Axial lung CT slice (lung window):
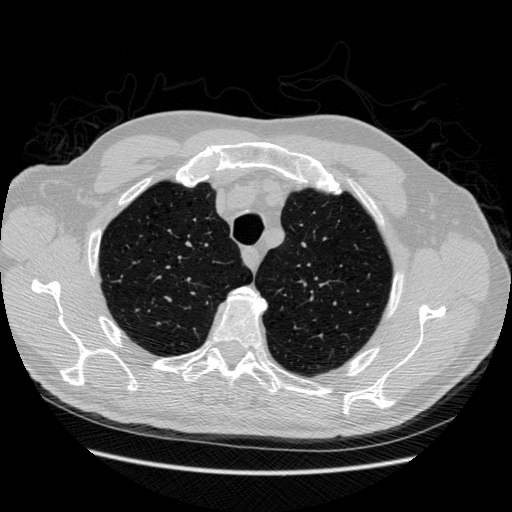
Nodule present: no